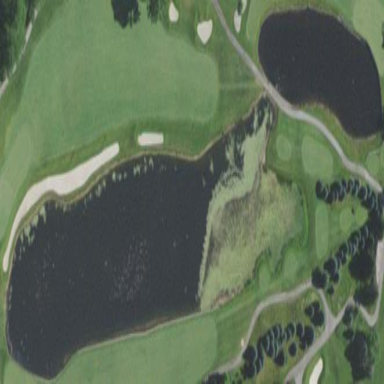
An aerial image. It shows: Water hazard in golf course. The hazard is natural water feature.